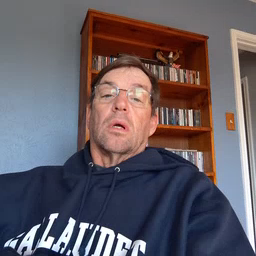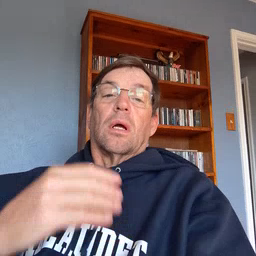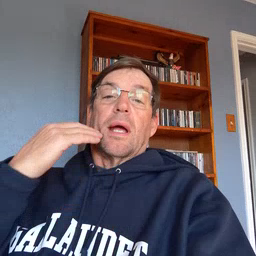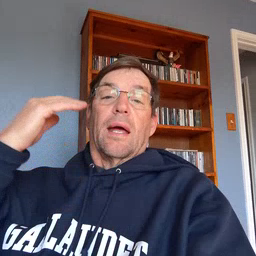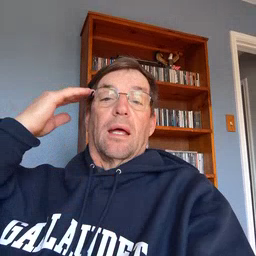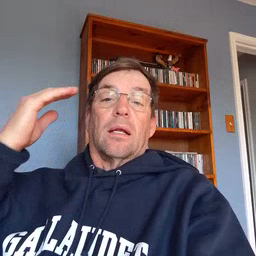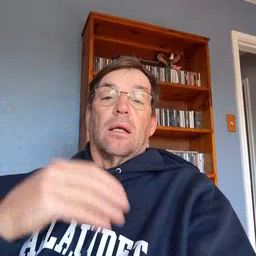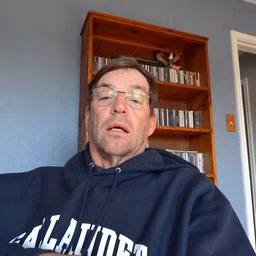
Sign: head